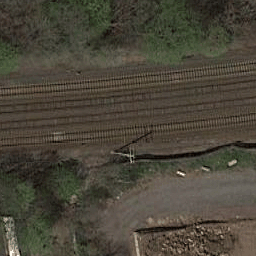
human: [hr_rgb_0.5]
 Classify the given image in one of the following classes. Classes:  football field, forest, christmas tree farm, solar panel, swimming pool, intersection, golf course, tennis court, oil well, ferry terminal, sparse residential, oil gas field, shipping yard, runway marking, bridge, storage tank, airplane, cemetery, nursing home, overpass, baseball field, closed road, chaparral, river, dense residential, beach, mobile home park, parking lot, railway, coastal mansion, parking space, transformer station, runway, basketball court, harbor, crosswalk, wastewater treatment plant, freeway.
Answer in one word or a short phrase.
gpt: railway